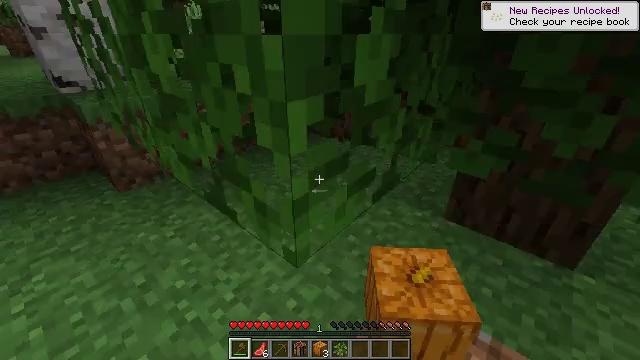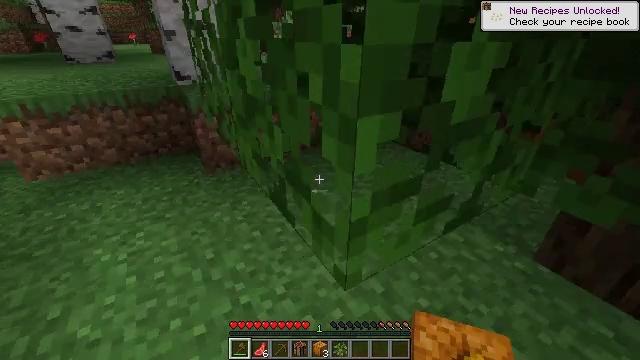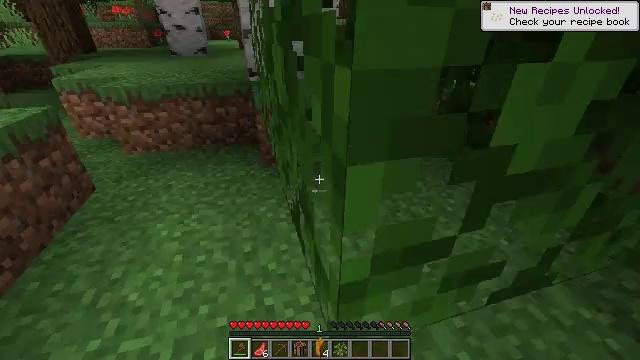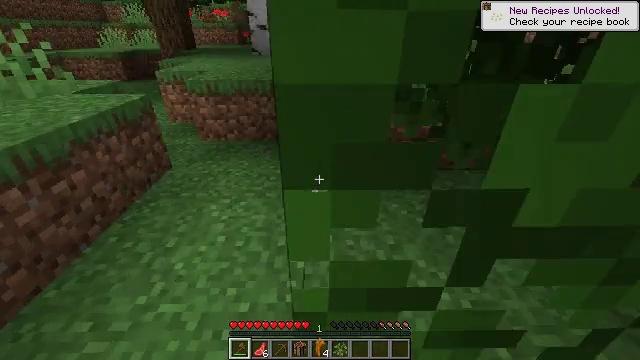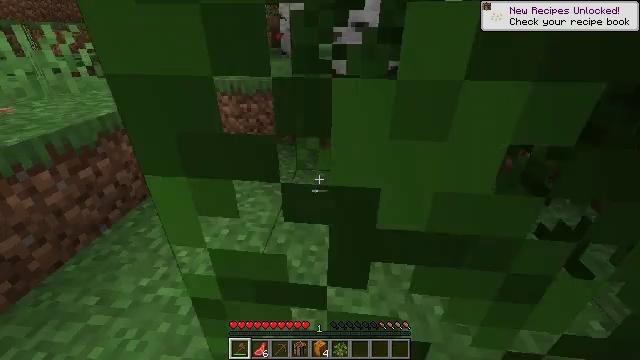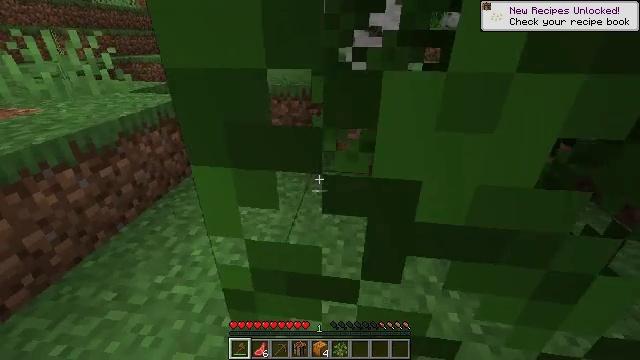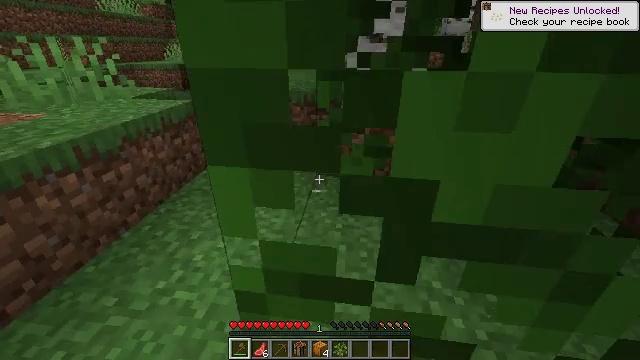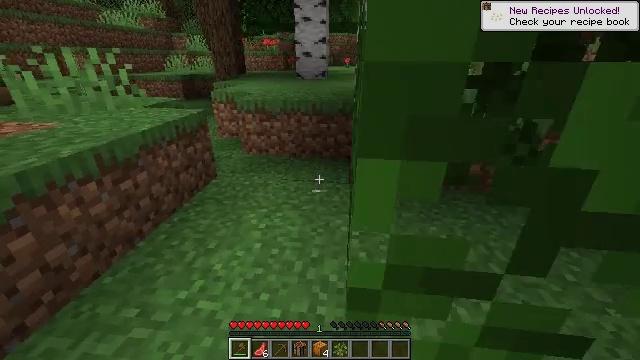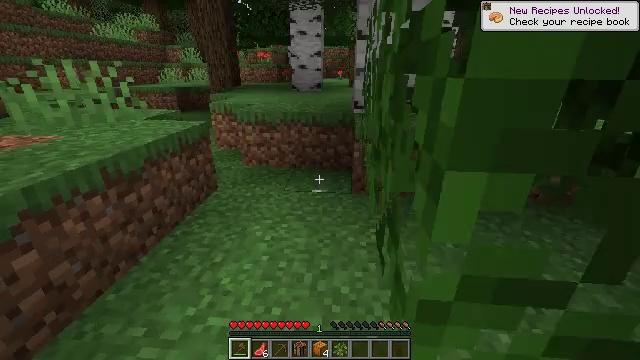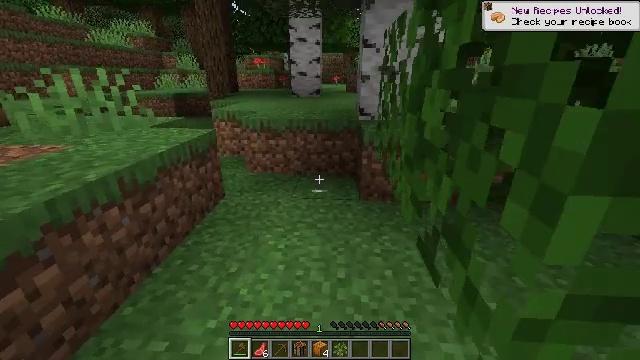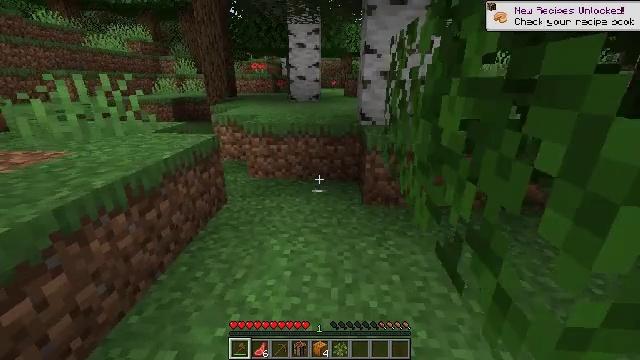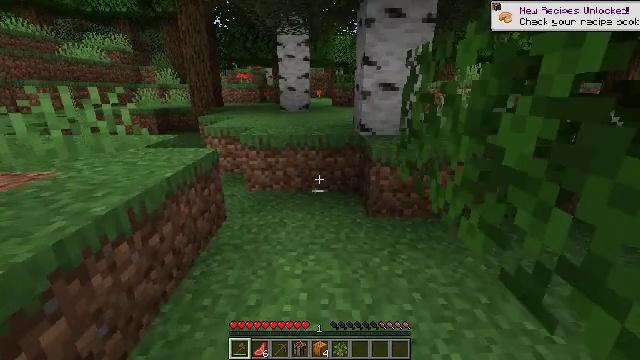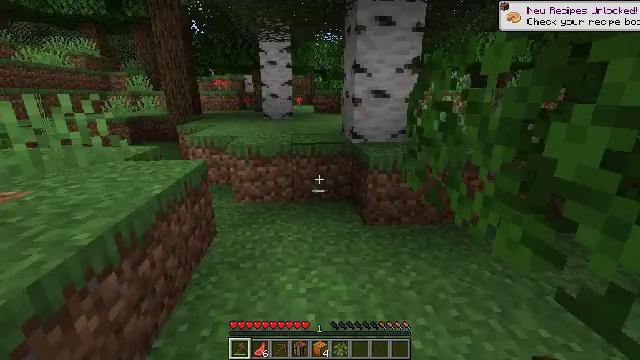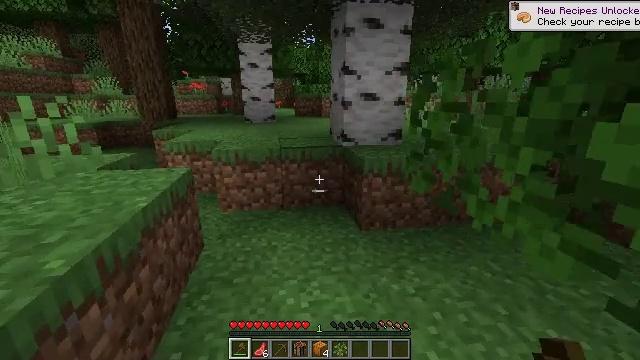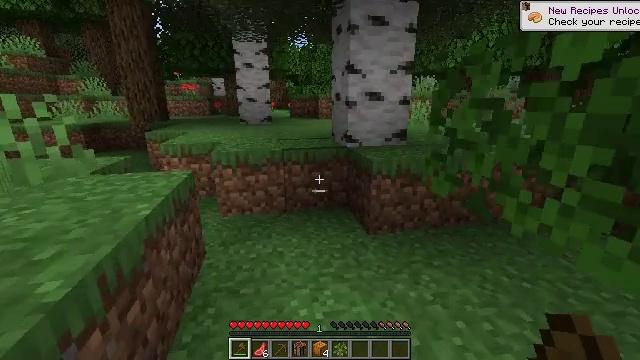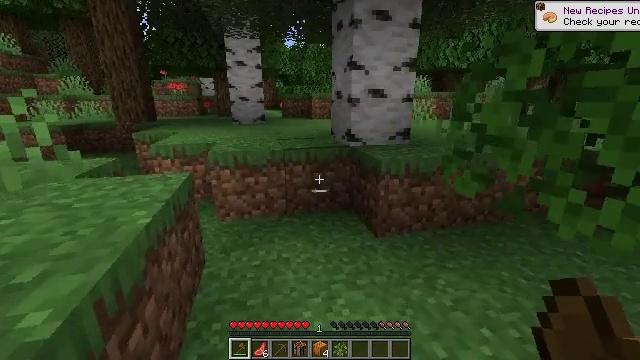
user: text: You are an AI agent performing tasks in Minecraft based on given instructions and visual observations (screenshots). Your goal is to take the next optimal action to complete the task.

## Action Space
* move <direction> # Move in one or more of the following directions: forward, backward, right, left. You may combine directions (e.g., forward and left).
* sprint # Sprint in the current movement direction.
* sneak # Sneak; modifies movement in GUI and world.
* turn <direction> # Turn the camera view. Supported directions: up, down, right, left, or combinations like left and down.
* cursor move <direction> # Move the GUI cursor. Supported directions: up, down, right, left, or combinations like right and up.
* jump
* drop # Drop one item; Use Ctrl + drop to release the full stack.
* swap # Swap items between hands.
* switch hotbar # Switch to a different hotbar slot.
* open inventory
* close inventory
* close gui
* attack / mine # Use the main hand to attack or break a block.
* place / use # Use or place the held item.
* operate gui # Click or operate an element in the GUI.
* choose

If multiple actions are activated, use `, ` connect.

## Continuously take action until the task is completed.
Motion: motion action
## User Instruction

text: Harvest a pumpkin from the field.
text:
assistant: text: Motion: move forward and move right, turn left
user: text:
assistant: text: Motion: move forward and move right, turn left
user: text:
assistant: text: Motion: move right, turn left
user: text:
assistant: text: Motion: turn left
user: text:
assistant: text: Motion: move left, turn left
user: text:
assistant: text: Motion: move left, turn up
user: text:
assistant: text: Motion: move left, turn right and up
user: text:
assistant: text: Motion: move left, turn right and up
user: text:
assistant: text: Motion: move left, turn right and up
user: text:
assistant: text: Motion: move forward and move left
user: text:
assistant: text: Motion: move forward and move left, turn right and up
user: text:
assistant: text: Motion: move forward and move left, turn right and up
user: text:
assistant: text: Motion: move forward and move left, turn right
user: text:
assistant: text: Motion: move forward and move left, turn right
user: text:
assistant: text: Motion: move forward and move left, turn right
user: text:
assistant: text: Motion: move forward and move left, turn right
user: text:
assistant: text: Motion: move forward, turn right
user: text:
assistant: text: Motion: move forward, turn right
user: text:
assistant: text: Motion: move forward, turn right
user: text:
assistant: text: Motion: move forward, turn right
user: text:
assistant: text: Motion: move forward, turn right
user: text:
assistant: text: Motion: move forward, turn right
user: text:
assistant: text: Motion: move forward, turn right
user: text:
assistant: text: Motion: move forward, turn right
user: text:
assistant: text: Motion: move forward, turn right, jump
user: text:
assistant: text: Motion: move forward, jump
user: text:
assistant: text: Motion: move forward, jump
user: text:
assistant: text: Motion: move forward, turn right, jump
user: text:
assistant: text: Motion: move forward, turn right
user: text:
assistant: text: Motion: move forward and move left, turn right and down